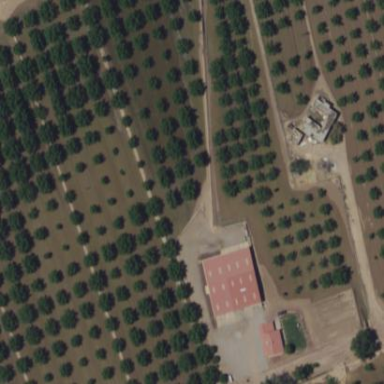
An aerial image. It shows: Orchard.